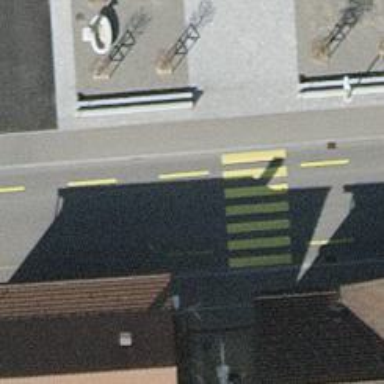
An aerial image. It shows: Kerb barrier.